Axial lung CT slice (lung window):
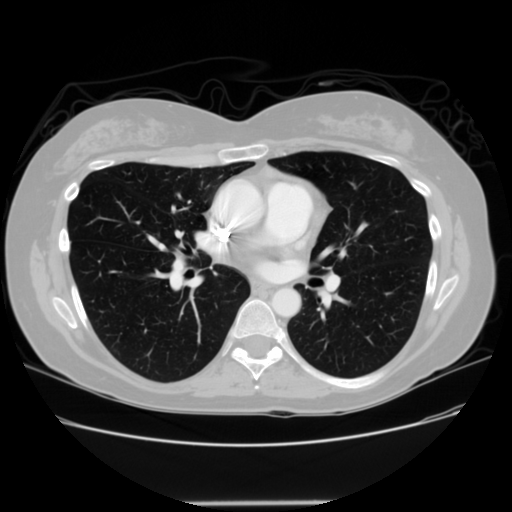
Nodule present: no